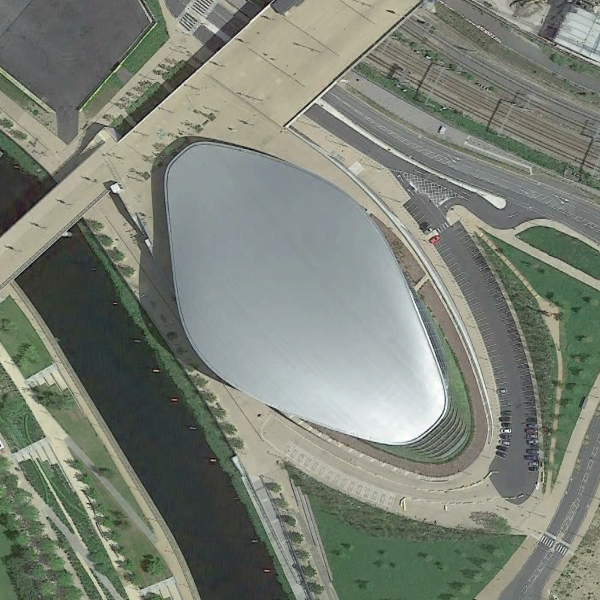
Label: Center